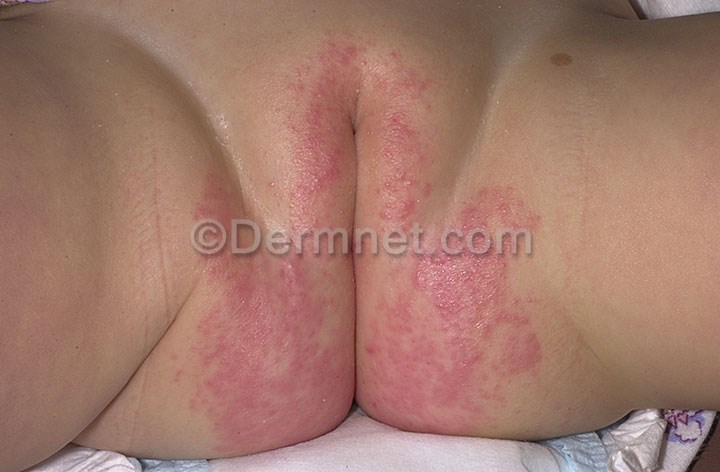
Disease: Eczema Photos